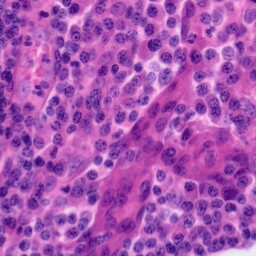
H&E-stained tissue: Tonsil